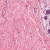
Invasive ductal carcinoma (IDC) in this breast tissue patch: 0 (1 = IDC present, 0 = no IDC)